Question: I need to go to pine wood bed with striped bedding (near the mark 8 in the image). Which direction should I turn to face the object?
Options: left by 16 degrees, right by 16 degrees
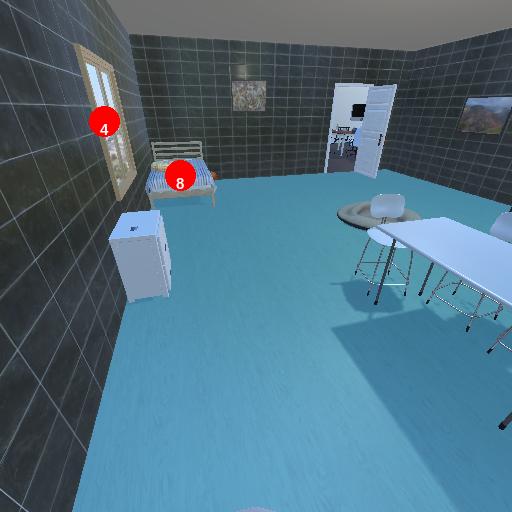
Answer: left by 16 degrees